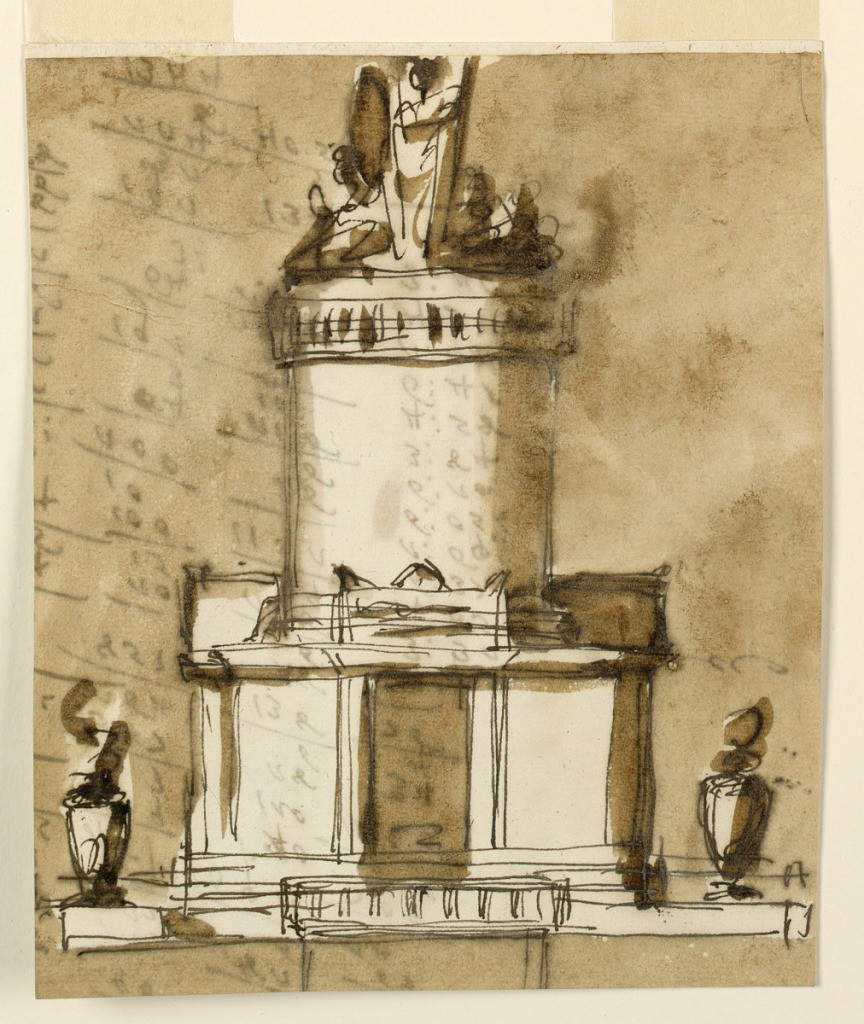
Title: Design for a Sepulchral Monument to King Louis XVI of France
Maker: Giuseppe Barberi, Italian, 1746–1809
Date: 1793
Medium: Pen and brown ink, brush and brown wash on lined off-white laid paper
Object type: Drawing
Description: The structure is on top of steps, the column standing upon a flat roof. Upon the entablature above the door stands a tablet in the shape of the elevation of a sarcophagus, intended for inscription. The correspondent lateral motifs are not clearly distinguishable. The band around the column and the group on top are similar to 1938-88-1329, the upper part of the cross is not visible. On the reverse are accounts.